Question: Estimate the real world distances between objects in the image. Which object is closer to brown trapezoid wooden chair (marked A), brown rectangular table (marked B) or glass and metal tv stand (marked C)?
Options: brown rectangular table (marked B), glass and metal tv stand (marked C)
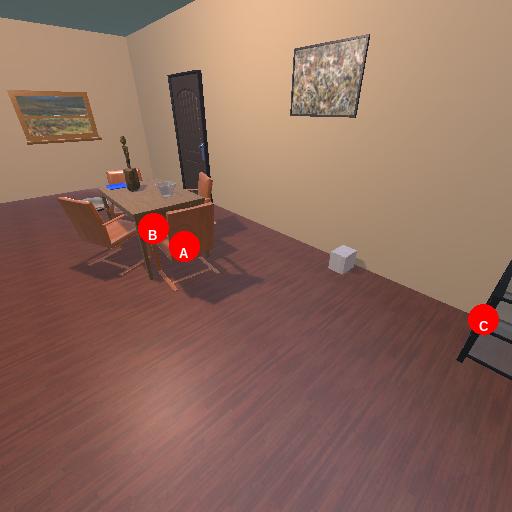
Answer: brown rectangular table (marked B)